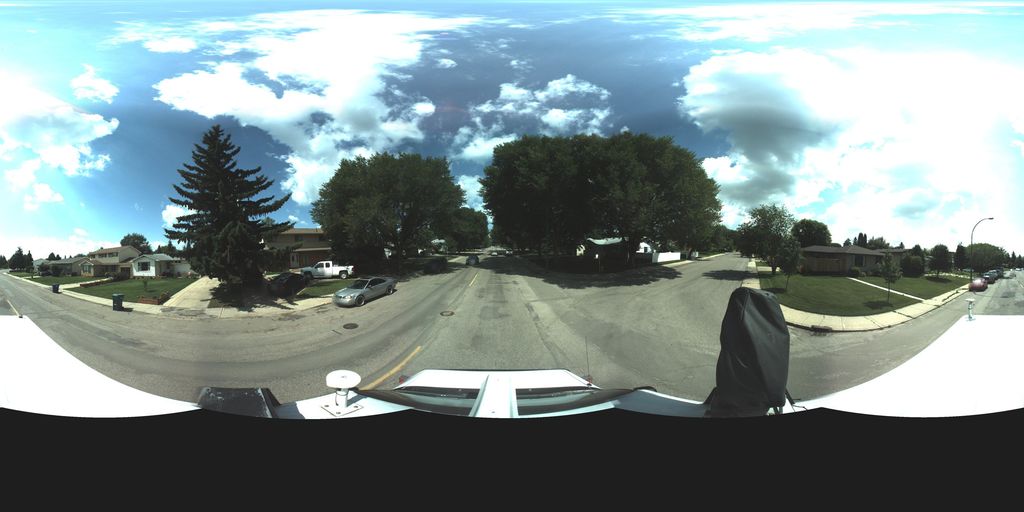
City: saskatoon